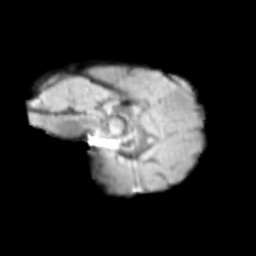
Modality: T2w
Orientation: sagittal
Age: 11
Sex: female
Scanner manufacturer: siemens
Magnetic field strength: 3 T
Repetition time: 3.8 s
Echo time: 0.07 s